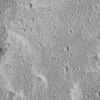
Atmospheric dust classification: not_dusty